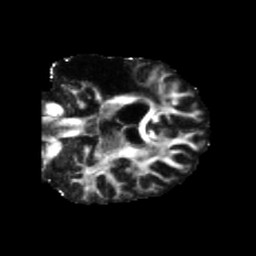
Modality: FA
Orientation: coronal
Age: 43
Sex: male
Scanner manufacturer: siemens
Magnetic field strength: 3 T
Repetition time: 5.47 s
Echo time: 0.0854 s